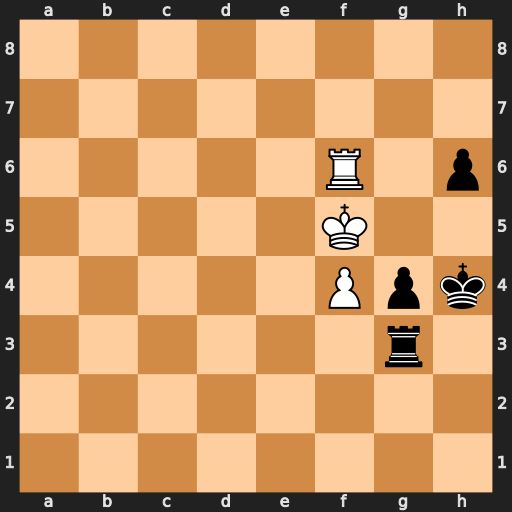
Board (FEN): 8/8/5R1p/5K2/5Ppk/6r1/8/8
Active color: w
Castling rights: -
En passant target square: -
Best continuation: Rxh6#